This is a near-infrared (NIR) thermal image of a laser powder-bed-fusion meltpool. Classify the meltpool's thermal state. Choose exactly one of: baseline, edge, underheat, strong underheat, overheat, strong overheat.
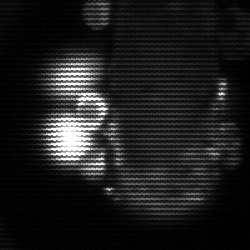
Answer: strong underheat